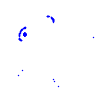
Particle: proton